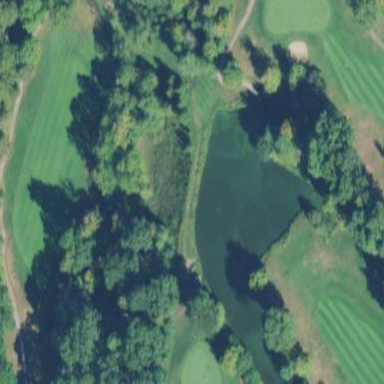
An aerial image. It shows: Water hazard on golf course. The hazard is natural water feature.